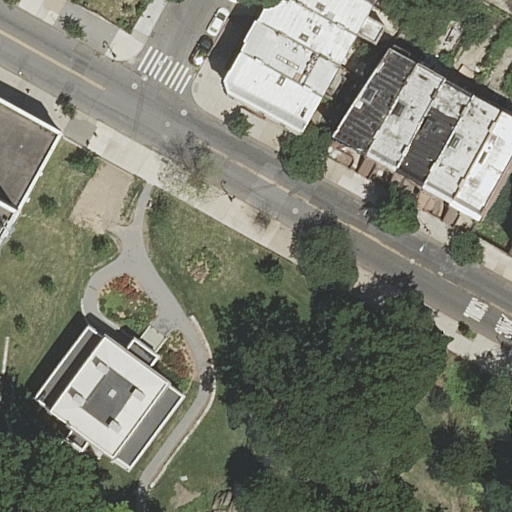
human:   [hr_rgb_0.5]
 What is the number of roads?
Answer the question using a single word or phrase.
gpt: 7

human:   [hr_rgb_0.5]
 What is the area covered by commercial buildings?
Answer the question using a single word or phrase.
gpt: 0m2

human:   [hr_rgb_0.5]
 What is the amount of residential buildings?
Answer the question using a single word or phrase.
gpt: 12

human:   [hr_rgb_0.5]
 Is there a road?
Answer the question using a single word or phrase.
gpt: yes

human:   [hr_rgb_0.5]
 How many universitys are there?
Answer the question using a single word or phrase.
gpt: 1

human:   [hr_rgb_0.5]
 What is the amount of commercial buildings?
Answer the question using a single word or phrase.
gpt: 0

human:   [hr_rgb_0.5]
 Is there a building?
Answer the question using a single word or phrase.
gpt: yes

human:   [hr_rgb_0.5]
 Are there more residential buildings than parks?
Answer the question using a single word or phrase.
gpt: yes

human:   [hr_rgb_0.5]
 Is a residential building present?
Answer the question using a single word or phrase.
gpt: yes

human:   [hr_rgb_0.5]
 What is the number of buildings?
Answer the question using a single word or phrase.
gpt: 12

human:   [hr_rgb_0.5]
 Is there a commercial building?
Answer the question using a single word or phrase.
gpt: no

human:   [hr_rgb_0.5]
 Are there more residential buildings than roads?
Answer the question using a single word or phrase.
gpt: yes

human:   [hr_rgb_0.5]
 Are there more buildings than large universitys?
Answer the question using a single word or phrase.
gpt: yes

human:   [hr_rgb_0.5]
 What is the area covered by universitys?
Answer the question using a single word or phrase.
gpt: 29m2

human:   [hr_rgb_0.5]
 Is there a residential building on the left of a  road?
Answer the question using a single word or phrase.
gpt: yes

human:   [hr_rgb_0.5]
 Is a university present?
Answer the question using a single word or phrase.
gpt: yes

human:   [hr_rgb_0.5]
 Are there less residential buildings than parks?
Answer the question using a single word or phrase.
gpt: no

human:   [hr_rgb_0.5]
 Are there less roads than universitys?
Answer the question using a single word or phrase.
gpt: no

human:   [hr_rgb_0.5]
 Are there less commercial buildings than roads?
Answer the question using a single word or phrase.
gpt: yes

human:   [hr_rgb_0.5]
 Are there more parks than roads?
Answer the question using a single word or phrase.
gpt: no

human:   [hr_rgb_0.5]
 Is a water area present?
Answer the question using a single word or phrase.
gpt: no

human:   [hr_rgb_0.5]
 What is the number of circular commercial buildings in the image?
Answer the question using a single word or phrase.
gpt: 0

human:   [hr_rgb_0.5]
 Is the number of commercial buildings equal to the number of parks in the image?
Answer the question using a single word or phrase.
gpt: no

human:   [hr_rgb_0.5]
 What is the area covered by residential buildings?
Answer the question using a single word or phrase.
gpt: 1817m2

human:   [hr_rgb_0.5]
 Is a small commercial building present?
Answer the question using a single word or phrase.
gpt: no

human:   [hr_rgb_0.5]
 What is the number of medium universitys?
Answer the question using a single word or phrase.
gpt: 0

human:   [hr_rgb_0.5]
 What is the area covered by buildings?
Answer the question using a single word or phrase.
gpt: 1817m2

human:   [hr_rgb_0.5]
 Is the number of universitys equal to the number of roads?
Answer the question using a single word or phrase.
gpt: no

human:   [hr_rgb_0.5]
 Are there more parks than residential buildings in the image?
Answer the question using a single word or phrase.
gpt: no

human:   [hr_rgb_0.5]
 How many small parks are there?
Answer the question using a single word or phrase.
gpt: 0

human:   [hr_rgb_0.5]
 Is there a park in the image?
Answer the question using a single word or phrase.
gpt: yes

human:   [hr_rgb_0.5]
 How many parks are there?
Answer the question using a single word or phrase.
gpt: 1

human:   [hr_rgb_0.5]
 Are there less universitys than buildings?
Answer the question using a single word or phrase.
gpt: yes

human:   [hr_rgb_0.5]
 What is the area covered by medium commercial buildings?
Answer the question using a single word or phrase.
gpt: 0m2

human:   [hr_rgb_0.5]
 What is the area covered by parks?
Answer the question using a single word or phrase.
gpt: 4557m2

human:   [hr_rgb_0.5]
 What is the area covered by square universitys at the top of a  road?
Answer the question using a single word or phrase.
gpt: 0m2

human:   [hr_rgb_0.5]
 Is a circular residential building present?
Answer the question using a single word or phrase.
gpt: no

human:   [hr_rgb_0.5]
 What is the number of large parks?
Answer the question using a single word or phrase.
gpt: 1

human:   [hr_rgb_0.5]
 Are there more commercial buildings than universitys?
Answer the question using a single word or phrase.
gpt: no

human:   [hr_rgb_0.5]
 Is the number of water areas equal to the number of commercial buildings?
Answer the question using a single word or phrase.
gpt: yes

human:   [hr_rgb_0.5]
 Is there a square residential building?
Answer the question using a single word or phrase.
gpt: no

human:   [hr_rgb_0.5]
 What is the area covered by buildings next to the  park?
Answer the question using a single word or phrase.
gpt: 1817m2

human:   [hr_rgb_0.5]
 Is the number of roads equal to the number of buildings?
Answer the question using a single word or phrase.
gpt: no

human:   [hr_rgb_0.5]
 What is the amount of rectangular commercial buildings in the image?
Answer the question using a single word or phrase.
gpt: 0

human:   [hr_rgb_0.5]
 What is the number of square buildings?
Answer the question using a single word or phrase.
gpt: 0

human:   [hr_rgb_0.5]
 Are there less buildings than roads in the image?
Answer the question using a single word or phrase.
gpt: no

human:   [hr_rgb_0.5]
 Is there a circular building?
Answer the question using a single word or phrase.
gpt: no

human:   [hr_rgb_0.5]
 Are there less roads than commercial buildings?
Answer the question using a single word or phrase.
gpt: no

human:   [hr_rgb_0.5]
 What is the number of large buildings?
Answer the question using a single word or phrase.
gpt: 0

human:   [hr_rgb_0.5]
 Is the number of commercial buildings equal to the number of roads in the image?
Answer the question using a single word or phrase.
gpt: no

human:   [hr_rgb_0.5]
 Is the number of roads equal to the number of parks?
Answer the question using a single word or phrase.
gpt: no

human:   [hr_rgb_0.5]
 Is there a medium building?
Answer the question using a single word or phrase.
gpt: yes

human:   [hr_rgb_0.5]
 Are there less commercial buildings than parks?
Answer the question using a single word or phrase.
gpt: yes

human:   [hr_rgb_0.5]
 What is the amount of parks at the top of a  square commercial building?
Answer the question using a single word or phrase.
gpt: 0

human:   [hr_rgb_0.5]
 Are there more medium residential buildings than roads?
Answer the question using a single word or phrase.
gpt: yes

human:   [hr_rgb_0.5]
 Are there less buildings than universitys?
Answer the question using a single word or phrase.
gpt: no

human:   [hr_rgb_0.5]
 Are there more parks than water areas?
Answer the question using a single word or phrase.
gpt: yes

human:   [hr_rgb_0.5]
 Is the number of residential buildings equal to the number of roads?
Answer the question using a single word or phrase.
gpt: no

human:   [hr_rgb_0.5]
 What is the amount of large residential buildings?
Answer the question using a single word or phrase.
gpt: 0

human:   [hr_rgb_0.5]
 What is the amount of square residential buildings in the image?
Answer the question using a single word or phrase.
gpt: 0

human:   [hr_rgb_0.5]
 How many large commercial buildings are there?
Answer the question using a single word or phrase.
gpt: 0

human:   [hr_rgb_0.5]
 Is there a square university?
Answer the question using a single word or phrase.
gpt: no

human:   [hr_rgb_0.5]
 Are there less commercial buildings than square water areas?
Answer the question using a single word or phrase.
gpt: no

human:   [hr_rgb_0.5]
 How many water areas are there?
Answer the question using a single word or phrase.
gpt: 0